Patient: sex M, age 64
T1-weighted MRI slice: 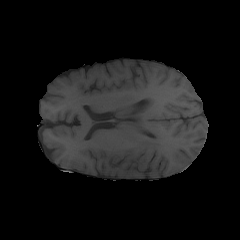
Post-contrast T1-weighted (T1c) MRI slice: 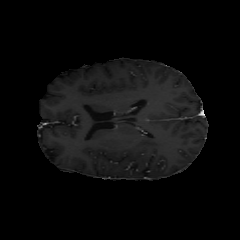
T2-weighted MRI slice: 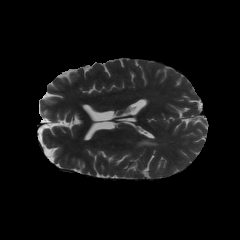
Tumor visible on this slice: yes
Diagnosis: Glioblastoma, IDH-wildtype
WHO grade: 4